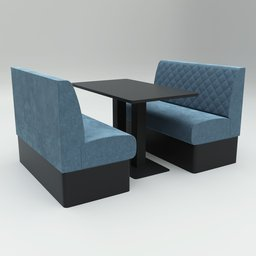
Label: furniture